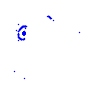
Particle: electron